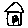
Label: house